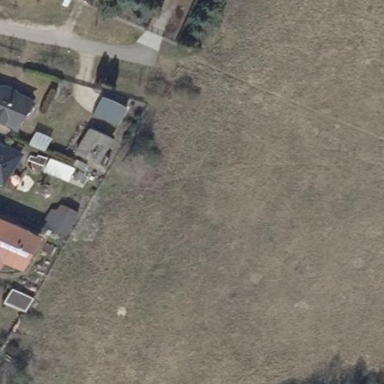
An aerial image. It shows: Area covered with grass.